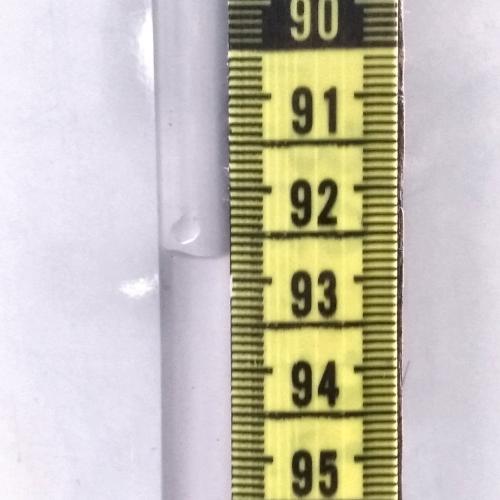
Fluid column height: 92.7 cm